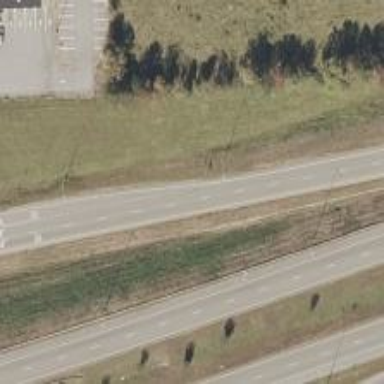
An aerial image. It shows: Asphalt motorway link.